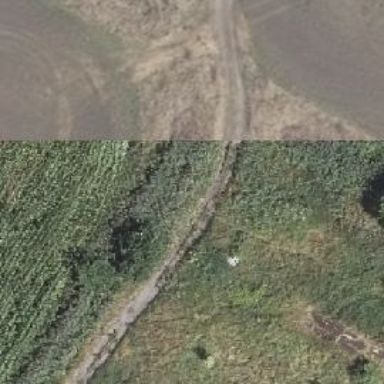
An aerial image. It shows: Culvert tunnel.